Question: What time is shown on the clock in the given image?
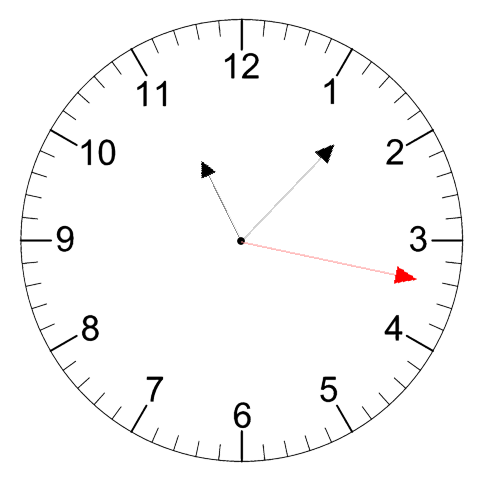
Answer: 11:07:17